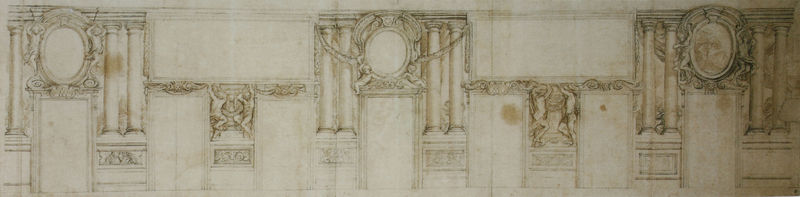
Titel: Entwurf einer Wanddekoration für die Galerie des Palazzo del Quirinale, Rom
Künstler: Pietro da Cortona
Standort: Berlin
Institution: Kunstbibliothek
Schlagwörter: gemälde, gott, schatten, weiß, aquarell, grün, menschen, ocker, braun, fenster, geste, grau, licht, marmor, männer, raum, schwarz, skizze, stützen, säule, säulen, tür, zeichnung, gebäude, beige, muster, ornament, tanz, alt, wand, architektur, band, barock, geschichte, halten, rahmen, sockel, stein, bild, innenraum, spiegel, felder, brücke, kirche, decke, innen, personen, theater, renaissance, rokoko, kinder, kreis, oval, rund, doppelsäule, engel, ranken, statue, relief, schrift, bilder, papier, rahmung, bogen, fassade, türen, mauer, graphik, monochrom, hof, pilaster, saal, sepia, figuren, dekoration, symmetrie, dekor, floral, ornamente, verzierung, wandmalerei, interior, stuck, plastik, podest, tor, galerie, foto, eingang, hängen, antike, medaillon, motiv, rechteck, kreise, reihe, bleistift, entwurf, kranz, mythologie, schema, kapitelle, kapitell, girlanden, flecken, fries, sims, schnörkel, doppelsäulen, skulpturen, risalit, statuen, jesus, antik, götter, ockr, plan, heilige, kränze, basis, dorisch, statuetten, jünger, heilig, putten, ornamentik, träger, verspielt, putti, rötel, viereck, innenarchitektur, proportionen, lisenen, aufriss, nischen, architekturzeichnung, basen, sockelzone, säulenpaar, bekränzt, halbsäulen, fires, wandgliederung, cortona, pietro da cortona, travee, lücken, regelmässigkeit, medaillons, wasserflecken, wandfelder, sall, folge, skizzieren, kartuschen, stuckatur, wandgestaltung, atlanten, adierung, intervall, sockelrelief, dezent, gekoppelt, rythmisch, druckr, logeneingänge, quirinal, regelmäsigkeit, säulenpaare, verzieung, tragende, erze, wandgleiderung, zeiochung, kapitäler